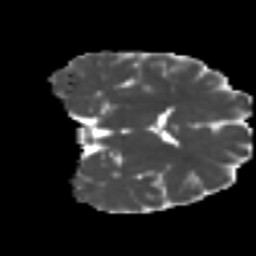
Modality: MD
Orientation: coronal
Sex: female
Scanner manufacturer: ge
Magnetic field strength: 3 T
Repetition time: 7 s
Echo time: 0.08 s